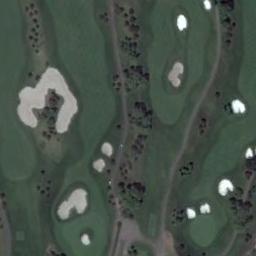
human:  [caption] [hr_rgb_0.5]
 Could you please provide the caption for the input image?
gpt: There are a few bunkers and a few paths on the large green lawn on the golf course and many trees .

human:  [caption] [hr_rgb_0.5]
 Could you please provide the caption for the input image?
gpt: There are many trees near the golf course .

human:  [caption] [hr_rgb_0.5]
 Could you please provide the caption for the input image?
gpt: There are about a dozen bunkers on this lawn .

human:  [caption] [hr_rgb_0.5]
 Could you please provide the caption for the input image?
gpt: The golf course has some fairways, Roads, Barrier trees and sandpits .

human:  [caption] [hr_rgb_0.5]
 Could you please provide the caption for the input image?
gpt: There are many bunkers on the golf course .